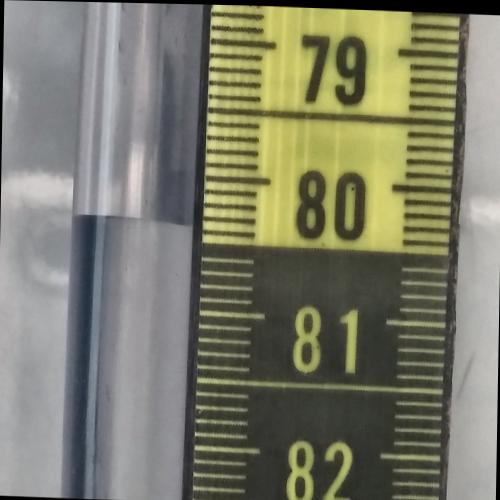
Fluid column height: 80.4 cm